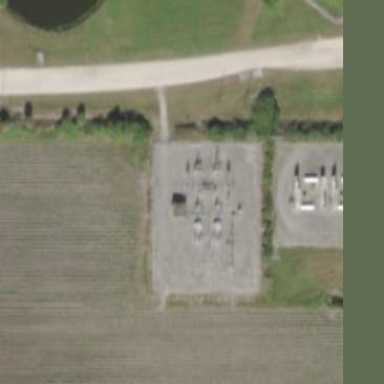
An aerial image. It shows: Outdoor distribution level power substation.